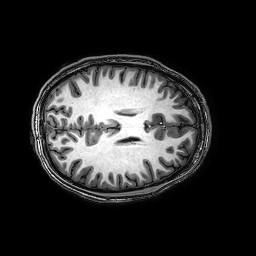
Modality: T1w
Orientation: axial
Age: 24
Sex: male
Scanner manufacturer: philips
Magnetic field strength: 3 T
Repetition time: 0.008117 s
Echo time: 0.00371 s